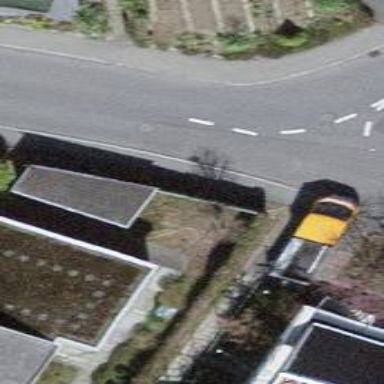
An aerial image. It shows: Kerb barrier.